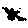
Label: house